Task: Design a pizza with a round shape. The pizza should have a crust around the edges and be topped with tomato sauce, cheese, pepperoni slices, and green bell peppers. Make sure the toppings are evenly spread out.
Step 274:
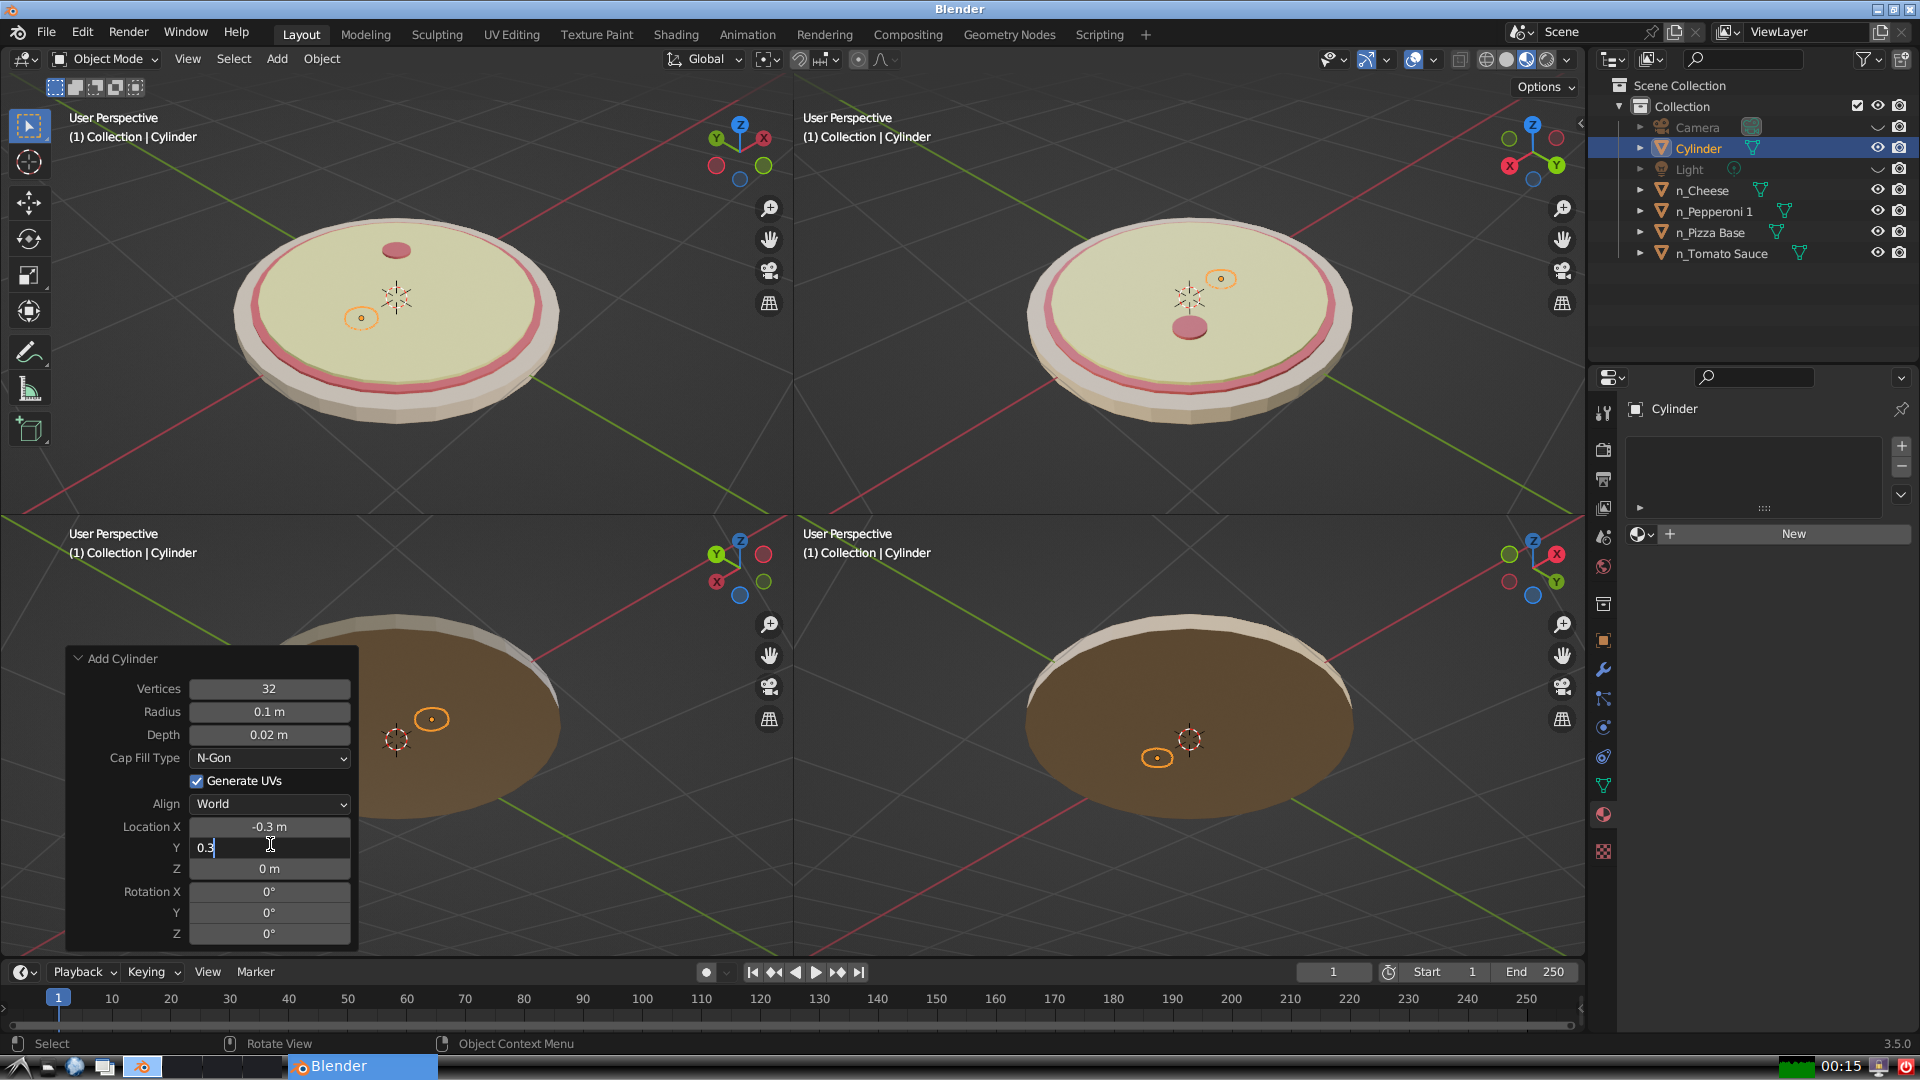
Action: {"key_press": ['Return']}